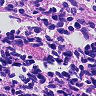
Metastatic tissue present: no